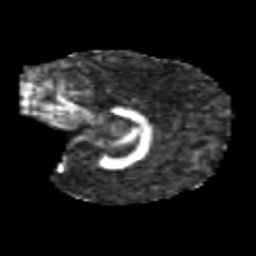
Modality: FA
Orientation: sagittal
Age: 6
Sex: male
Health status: healthy